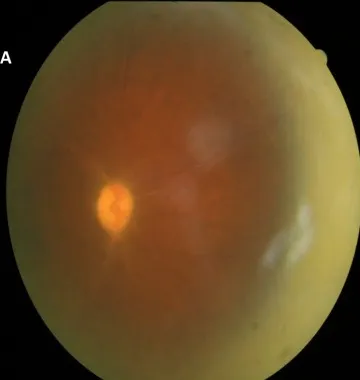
Fundus picture of RE showing optic disc pallor with arteriolar attenuation (A).
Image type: ophthalmic_imaging (fundus_photograph)